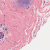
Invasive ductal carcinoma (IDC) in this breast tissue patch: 0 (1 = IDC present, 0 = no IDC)